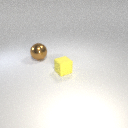
small yellow rubber cube to the right of large brown metal sphere